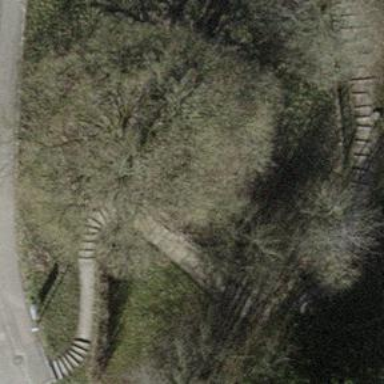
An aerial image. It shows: Road with steps.